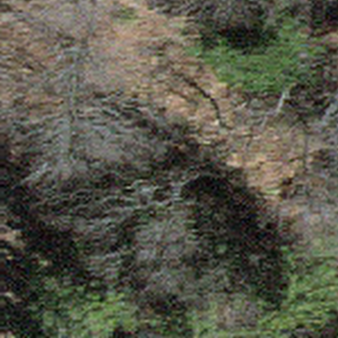
Label: other